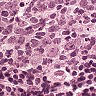
Metastatic tissue present: no